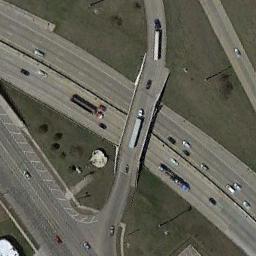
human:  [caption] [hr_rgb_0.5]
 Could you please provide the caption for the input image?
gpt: There are four large trucks on the overpass .

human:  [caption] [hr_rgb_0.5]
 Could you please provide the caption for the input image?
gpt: The cross-line overpass is over the roads on the lawn and some cars are driving on the roads and the overpass .

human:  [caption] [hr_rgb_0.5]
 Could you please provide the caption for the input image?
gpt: The overpass is next to the bare land with some cars .

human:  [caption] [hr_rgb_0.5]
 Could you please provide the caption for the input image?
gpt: There are many cars on the road under the overpass .

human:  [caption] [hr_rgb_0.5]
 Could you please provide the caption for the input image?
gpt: There are green meadows around the overpass .